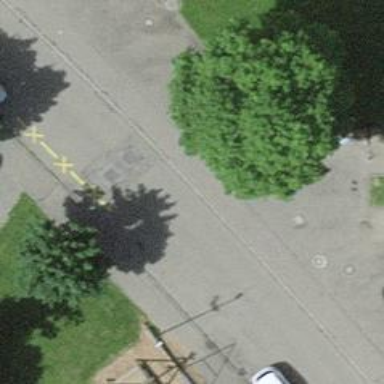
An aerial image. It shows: Footway surfaced with paving stones.